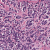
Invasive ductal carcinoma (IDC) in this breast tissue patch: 1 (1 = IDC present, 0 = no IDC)